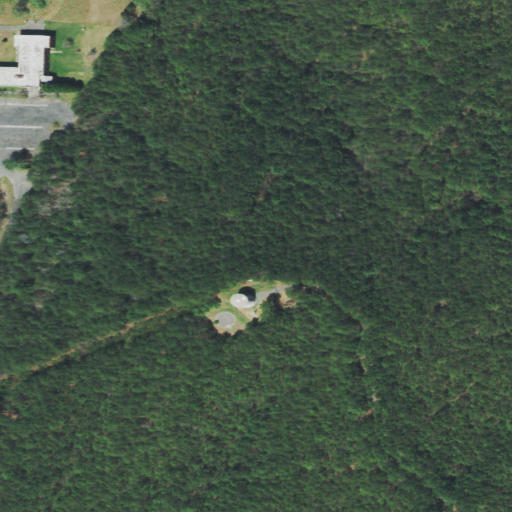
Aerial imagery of mountain in Tennessee named Ketchersid Mountain containing evergreen forest, deciduous forest, medium intensity development, barren land, mixed forest, low intensity development, pasture, open development, and high intensity development